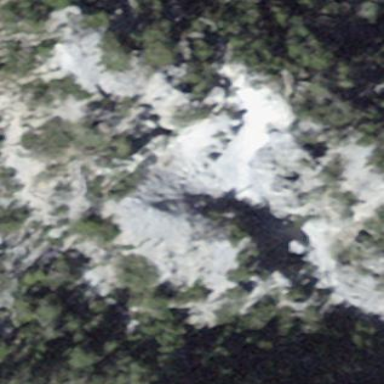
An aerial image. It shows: Landscape of bare rock.